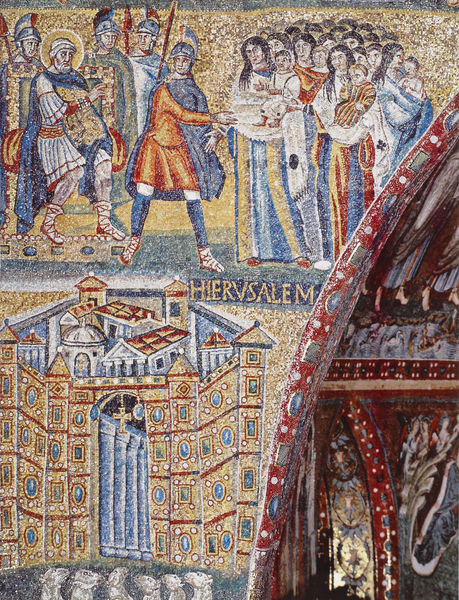
Titel: Mosaik in Apsis und Triumphbogen von Santa Maria Maggiore
Künstler: Jacopo Torriti
Standort: Rom, S. Maria Maggiore (EU - I - Latium)
Schlagwörter: blau, mann, frauen, menschen, ocker, stadt, männer, säulen, gebäude, rot, wand, architektur, kirche, gold, kinder, relief, soldaten, kreuz, religion, dom, waffen, mosaik, ritter, römer, stadttor, helme, heiligenschein, krieger, heiliger, speere, jünger, jerusalem, petrus, figurengruppe, rämer, hierusalem, geburt christi, heiliber